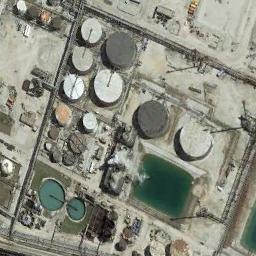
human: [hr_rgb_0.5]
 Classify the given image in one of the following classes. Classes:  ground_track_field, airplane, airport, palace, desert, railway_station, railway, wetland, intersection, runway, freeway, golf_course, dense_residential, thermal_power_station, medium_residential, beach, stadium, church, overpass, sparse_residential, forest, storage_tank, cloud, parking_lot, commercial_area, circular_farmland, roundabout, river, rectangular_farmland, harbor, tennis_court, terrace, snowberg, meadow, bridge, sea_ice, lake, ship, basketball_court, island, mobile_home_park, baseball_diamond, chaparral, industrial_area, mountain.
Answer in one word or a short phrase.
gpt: storage_tank